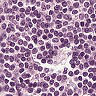
Metastatic tissue present: no